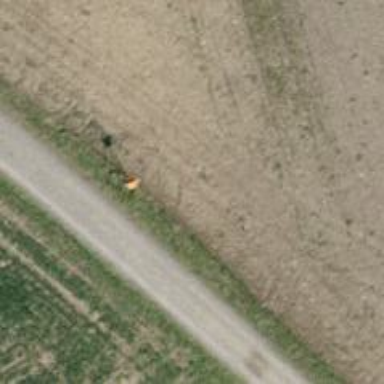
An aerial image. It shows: Object with orange color.